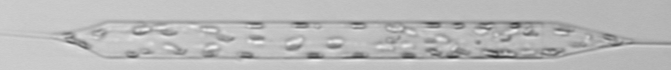
Label: Rhizosolenia